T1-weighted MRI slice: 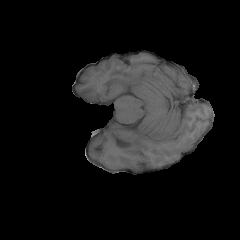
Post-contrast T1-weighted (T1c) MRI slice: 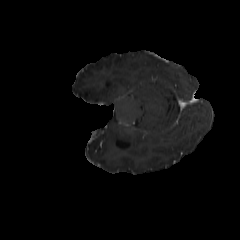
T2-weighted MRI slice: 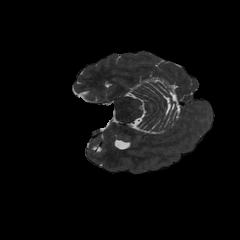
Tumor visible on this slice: no